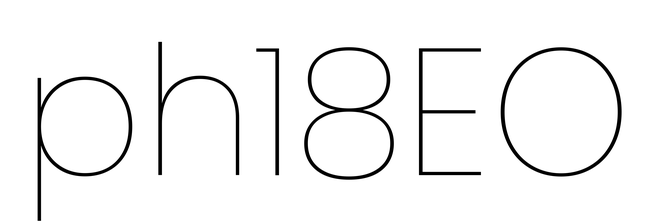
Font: Poppins-Thin